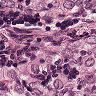
Metastatic tissue present: yes